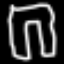
Label: pants